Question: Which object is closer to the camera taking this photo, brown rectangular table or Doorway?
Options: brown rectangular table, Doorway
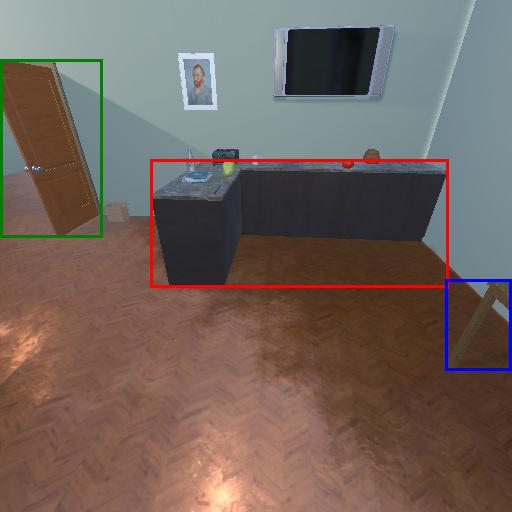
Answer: brown rectangular table